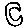
Label: moon